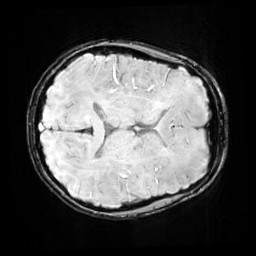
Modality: SWI
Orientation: axial
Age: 12
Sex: female
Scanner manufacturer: siemens
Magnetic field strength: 3 T
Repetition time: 0.027 s
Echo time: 0.02 s